Question: I am trying to read specific data from a file into two 2D arrays. The first line of data defines the size of each array so when I fill the first Array i need to skip that line. After skipping the first line, the first array fills with data from the file until the 7th line in the file. The second array is filled with the rest of the data from the file.
Here's a labeled image of my data file:

and here's my (flawed) code so far:
'''
#include <fstream>
#include <iostream>
using namespace std;
int main()
{
ifstream inFile;
int FC_Row, FC_Col, EconRow, EconCol, seat;
inFile.open("Airplane.txt");
inFile >> FC_Row >> FC_Col >> EconRow >> EconCol;
int firstClass[FC_Row][FC_Col];
int economyClass[EconRow][EconCol];
// thanks junjanes
for (int a = 0; a < FC_Row; a++)
for (int b = 0; b < FC_Col; b++)
inFile >> firstClass[a][b] ;
for (int c = 0; c < EconRow; c++)
for (int d = 0; d < EconCol; d++)
inFile >> economyClass[c][d] ;
system("PAUSE");
return EXIT_SUCCESS;
}
'''
Thanks for the input everyone.
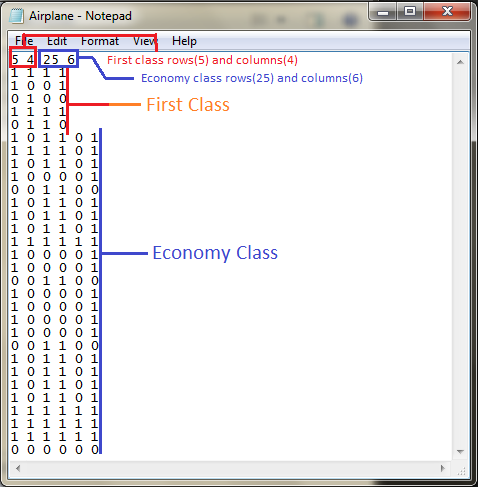
Answer: Your 'while' loops iterate until the end of file, you don't need them.
'''
while (inFile >> seat) // This reads until the end of the plane.
'''
Use instead (without the 'while'):
'''
for (int a = 0; a < FC_Row; a++) // Read this amount of rows.
for (int b = 0; b < FC_Col; b++) // Read this amount of columns.
inFile >> firstClass[a][b] ; // Reading the next seat here.
'''
Apply the same for economic seats.
---
Also you might want change arrays into vectors, since variable size arrays are hell.
'''
vector<vector<int> > firstClass(FC_Row, vector<int>(FC_Col)) ;
vector<vector<int> > economyClass(EconRow, vector<int>(EconCol)) ;
'''
You need to '#include <vector>' to use vectors, their access is identical to arrays.